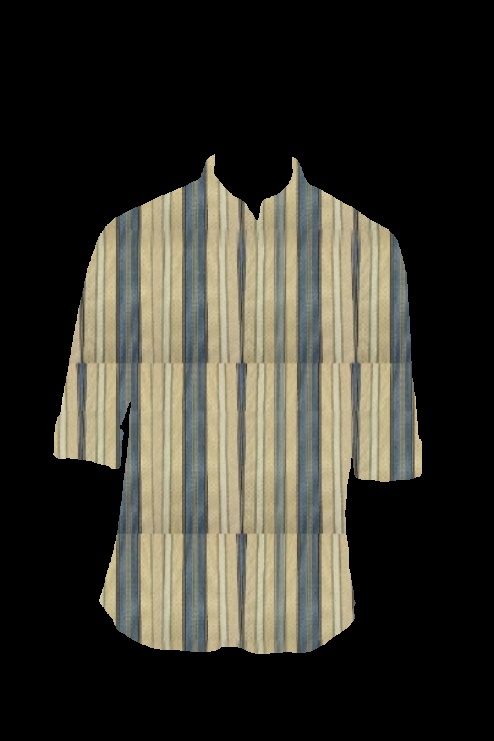
beige blue stripe tee